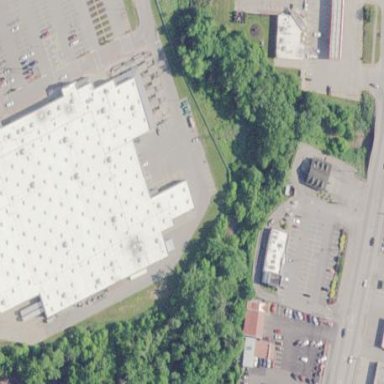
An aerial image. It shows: Retail building housing supermarket.